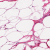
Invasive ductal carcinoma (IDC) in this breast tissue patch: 0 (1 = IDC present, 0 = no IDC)